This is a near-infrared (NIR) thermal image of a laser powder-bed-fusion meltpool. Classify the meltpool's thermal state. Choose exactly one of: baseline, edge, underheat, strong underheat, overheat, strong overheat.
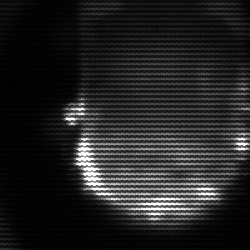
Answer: baseline